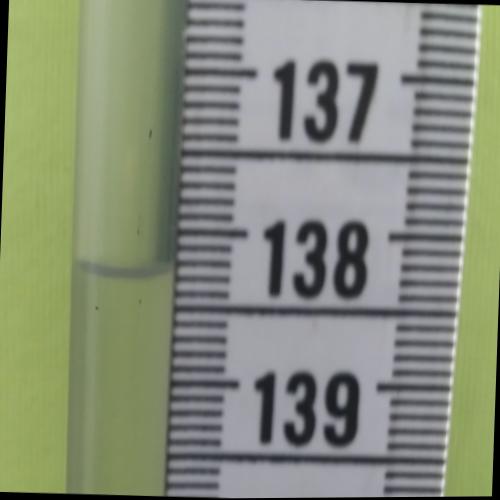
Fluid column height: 138.3 cm